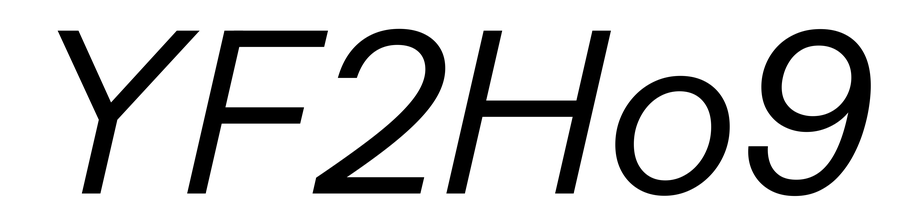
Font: InstrumentSans-Italic_Italic